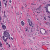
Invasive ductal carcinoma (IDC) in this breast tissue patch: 0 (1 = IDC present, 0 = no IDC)